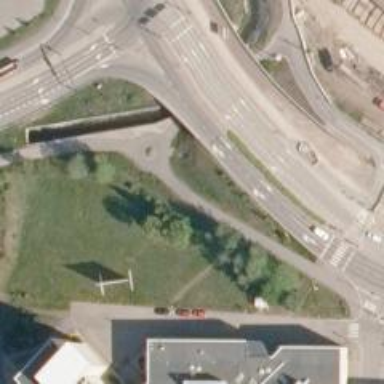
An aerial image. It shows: Circular junction on cycleway.